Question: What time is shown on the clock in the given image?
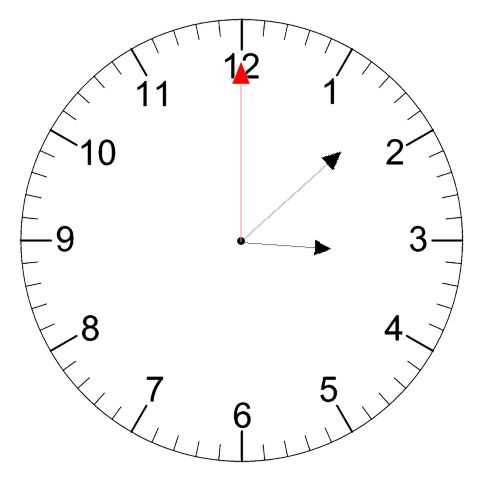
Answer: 03:08:00